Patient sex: M
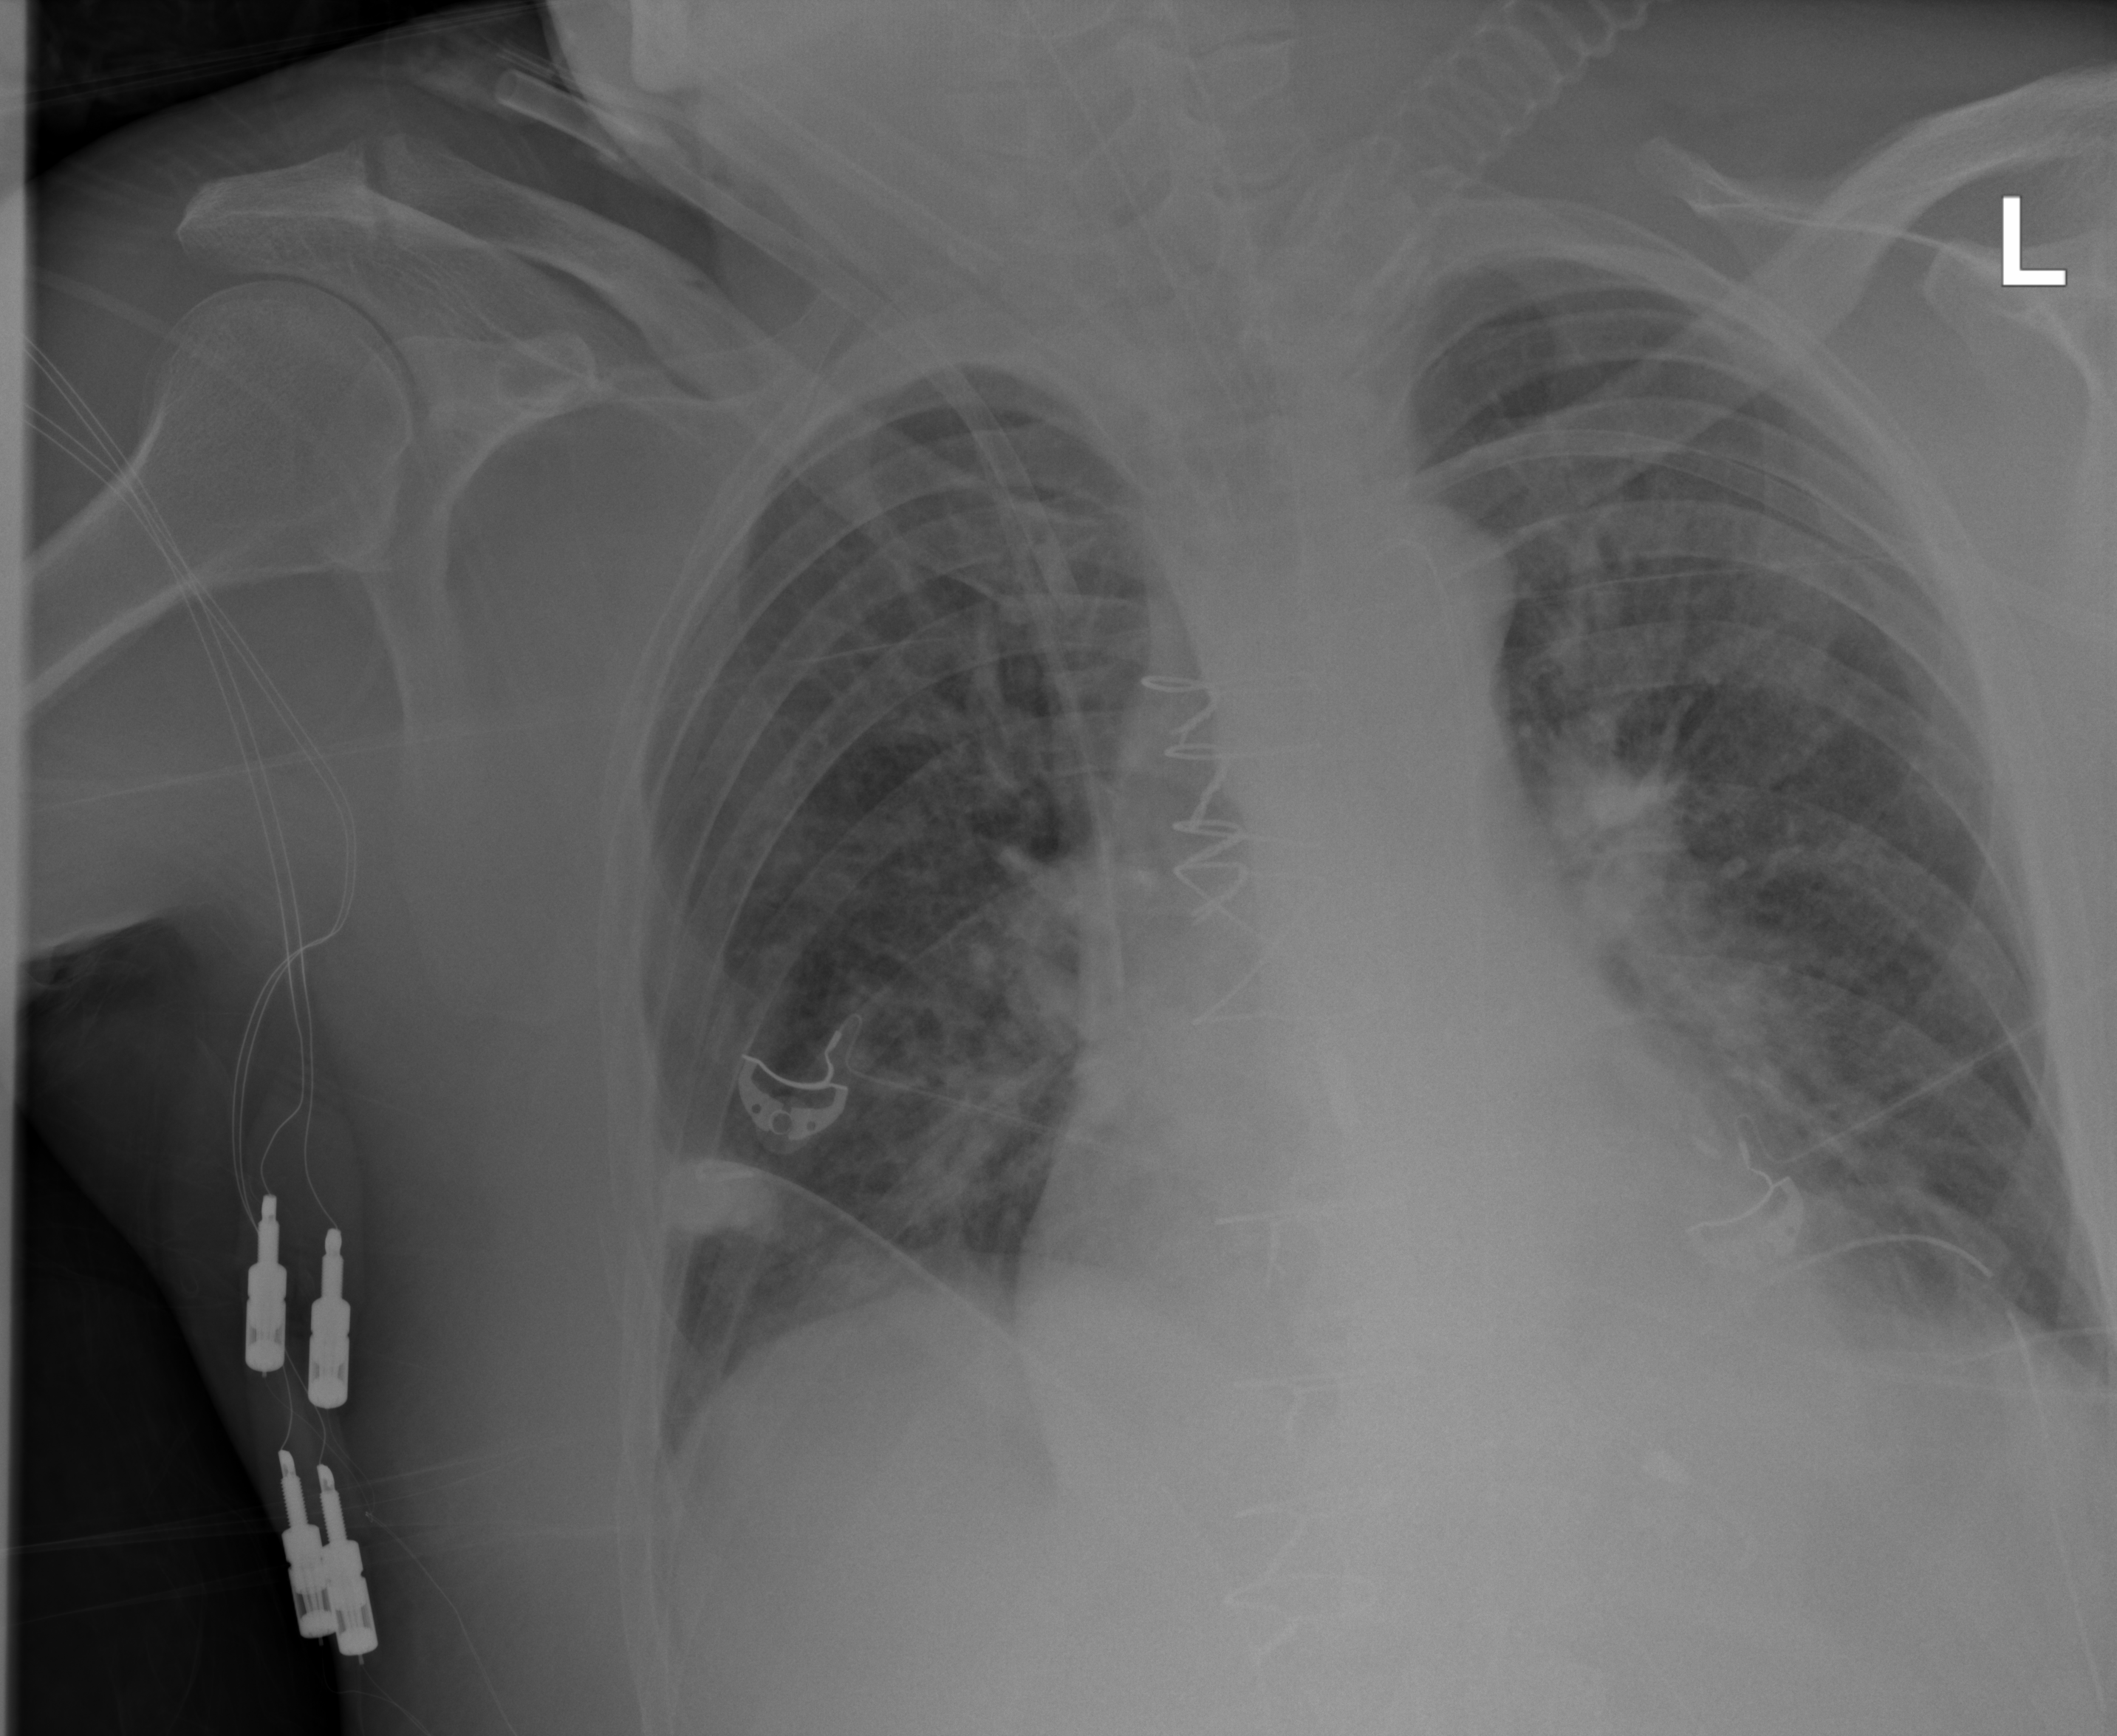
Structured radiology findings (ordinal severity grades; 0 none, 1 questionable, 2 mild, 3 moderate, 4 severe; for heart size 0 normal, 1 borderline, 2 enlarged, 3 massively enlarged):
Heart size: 1
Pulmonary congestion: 2
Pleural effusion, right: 0
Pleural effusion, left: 0
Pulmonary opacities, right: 2
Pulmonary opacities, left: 2
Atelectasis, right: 2
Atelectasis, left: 2